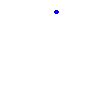
Particle: proton